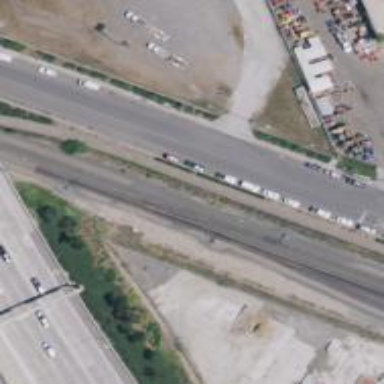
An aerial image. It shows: Light rail yard.